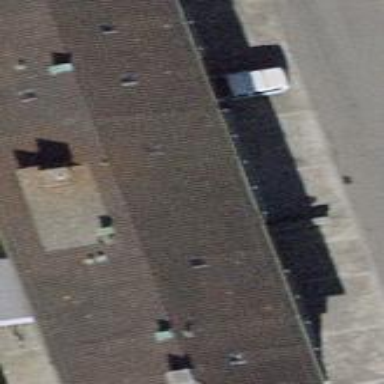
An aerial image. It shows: Apartment building with tile roof.